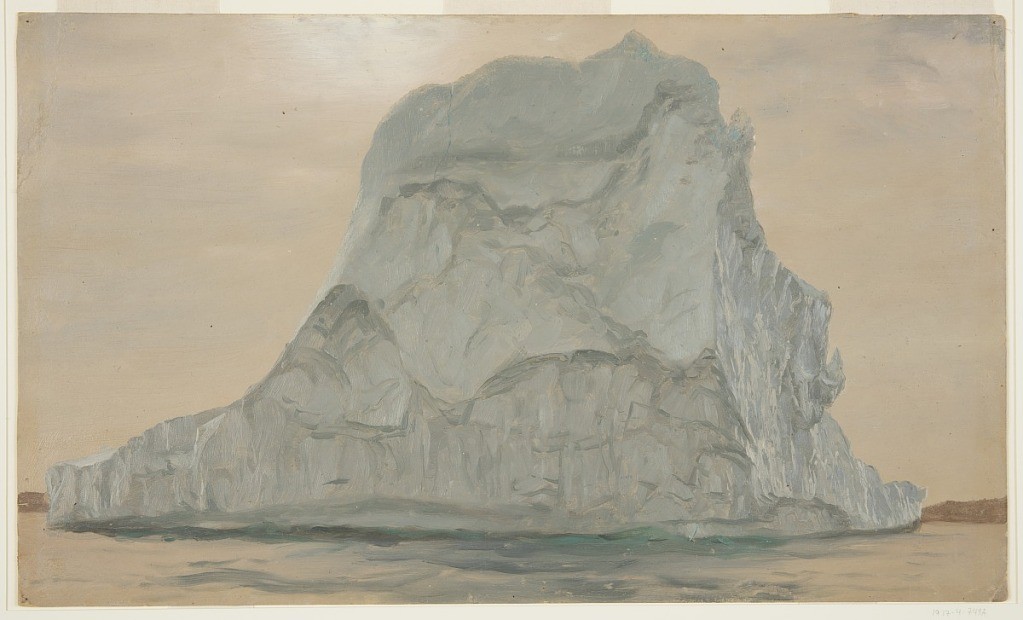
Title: Gray Iceberg, Canada
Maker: Frederic Edwin Church, American, 1826–1900
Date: June–July 1859
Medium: Oil and graphite on tan paperboard
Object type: Drawing
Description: Seascape and landscape sketch showing a close view of an immense, gray iceberg in the waters off of Newfoundland and Labrador, Canada. Dominating the composition at center, the berg seems at once cubic and pyramidal in shape, having two almost flat, cliff-like sides that meet at a nearly ninety degree angle, as well as a sharp, pointed peak. Likely colored grey because it is in shadow, the iceberg also has patches of luminous blue-green ice. In the background, a mountainous coastline forms a rolling horizon beneath an overcast sky, which the sun attempts to penetrate at upper center. The warm gray tones of the sky are reflected in the rippling water below.